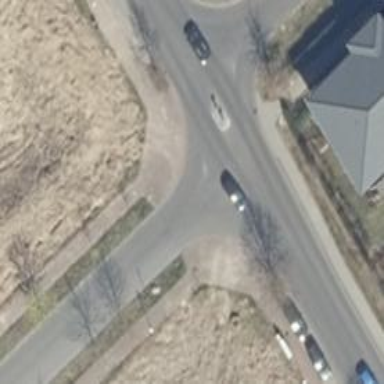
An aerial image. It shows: Unmarked road crossing.